Breast ultrasound image
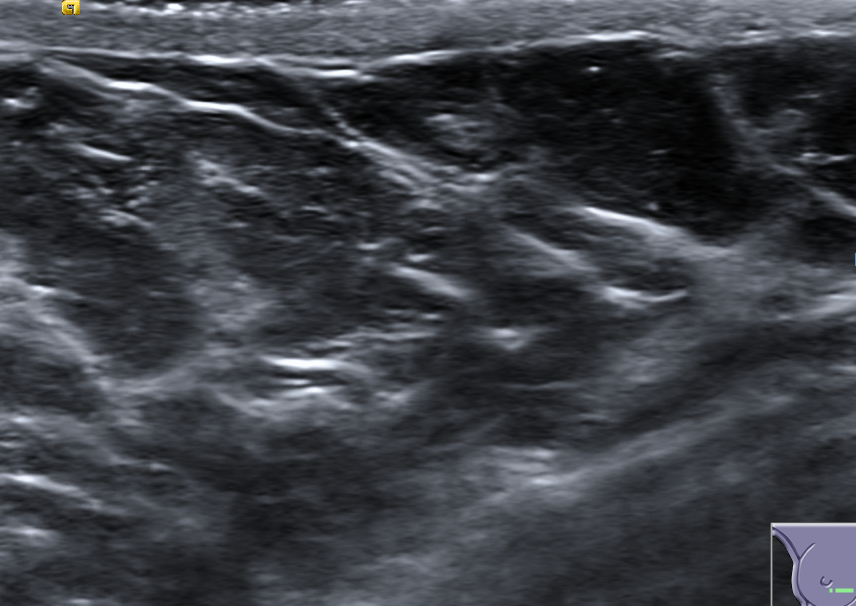
Diagnosis: normal